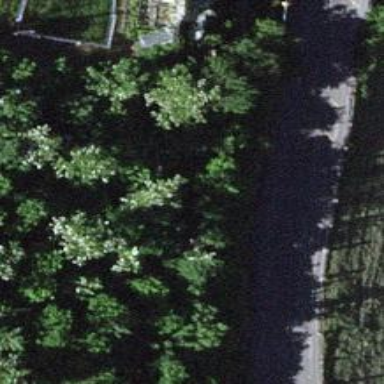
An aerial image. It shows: Retaining wall.